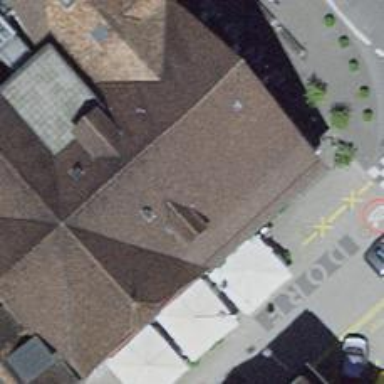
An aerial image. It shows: Restaurant.